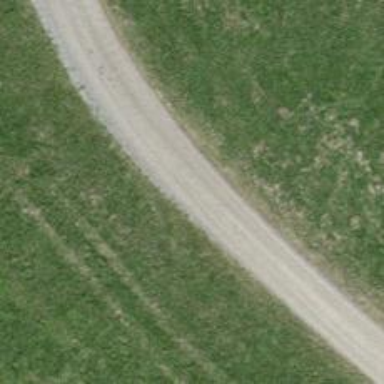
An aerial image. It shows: Compacted track with grade2 surface.